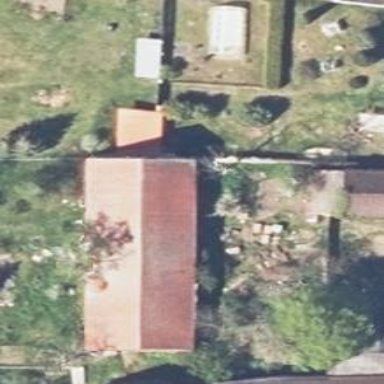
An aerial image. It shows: Barn.